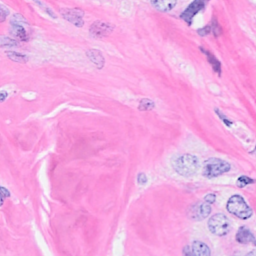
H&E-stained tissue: Breast